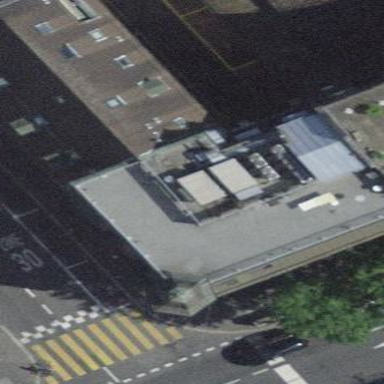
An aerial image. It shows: Light yellow apartments building with brown mansard roof.